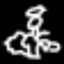
Label: angel